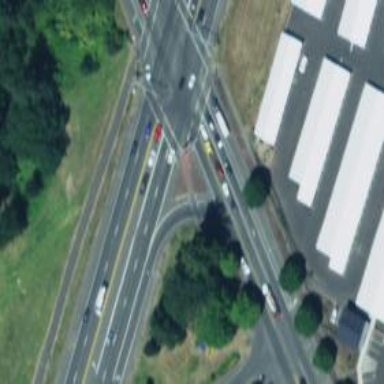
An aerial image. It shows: Trunk link highway.